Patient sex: F
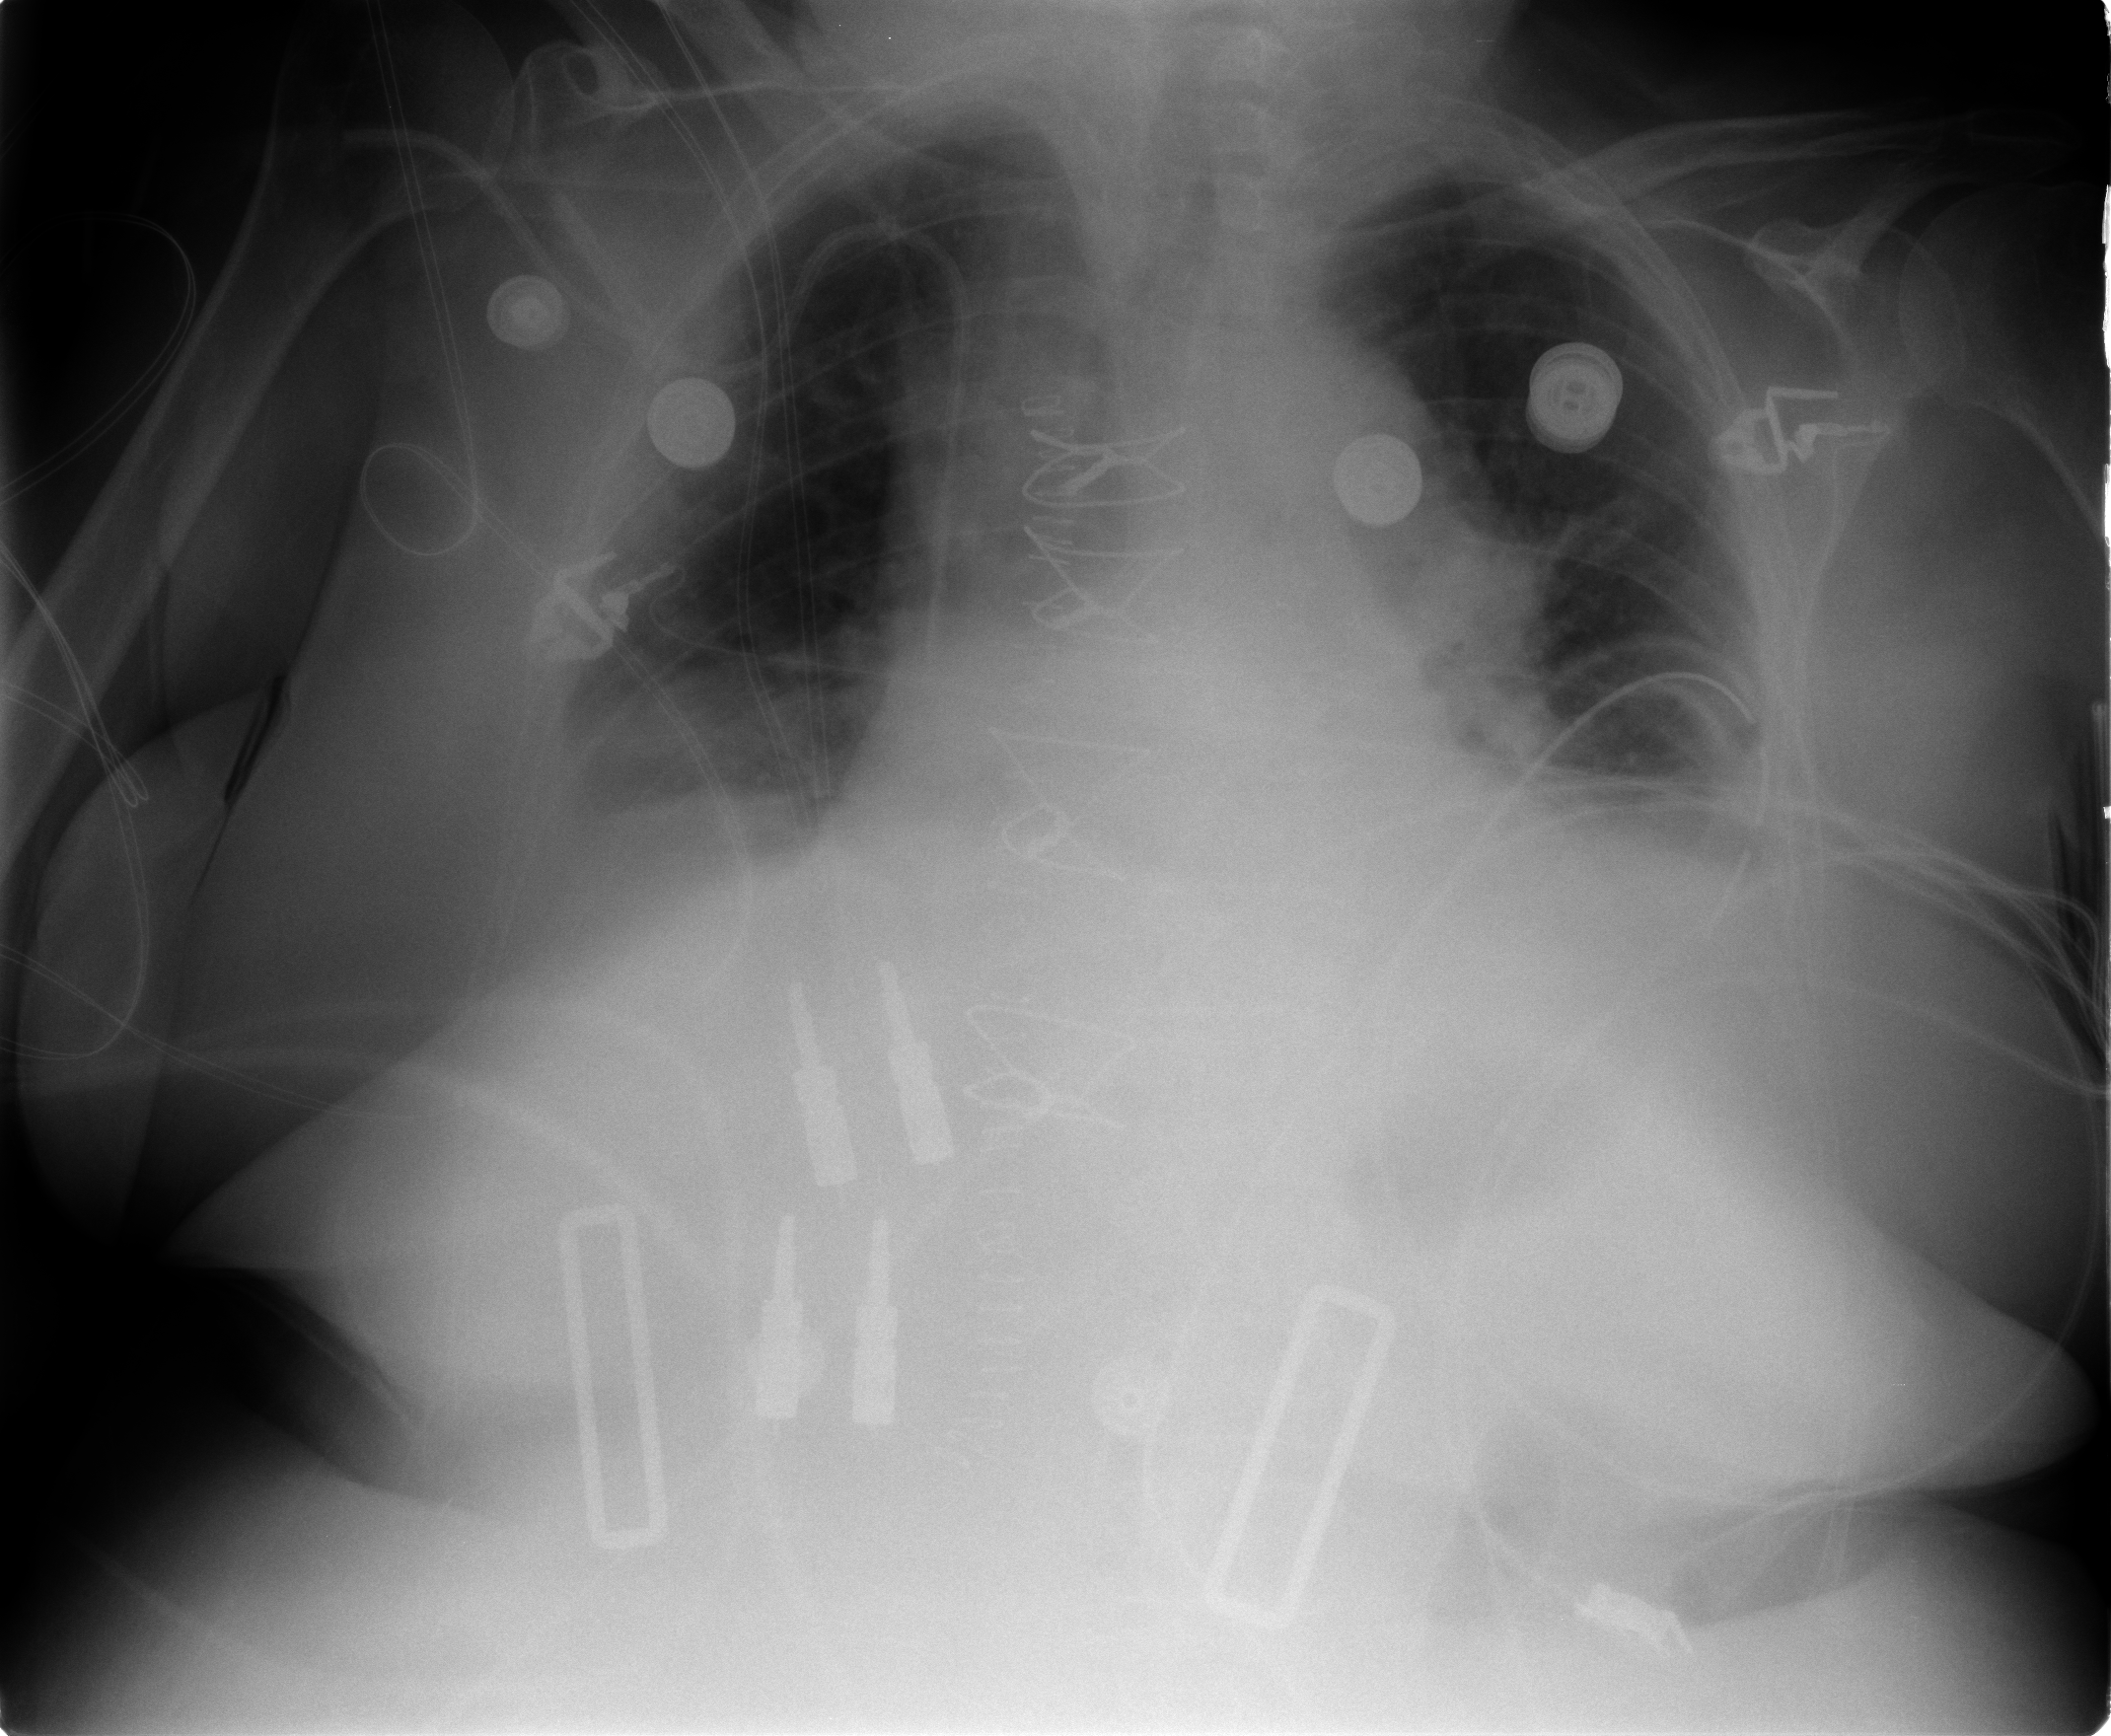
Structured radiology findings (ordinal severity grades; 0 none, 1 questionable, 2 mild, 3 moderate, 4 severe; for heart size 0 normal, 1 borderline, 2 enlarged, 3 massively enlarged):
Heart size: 2
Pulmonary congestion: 1
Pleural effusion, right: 2
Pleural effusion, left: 2
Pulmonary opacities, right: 2
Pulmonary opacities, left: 0
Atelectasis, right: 2
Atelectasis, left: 2